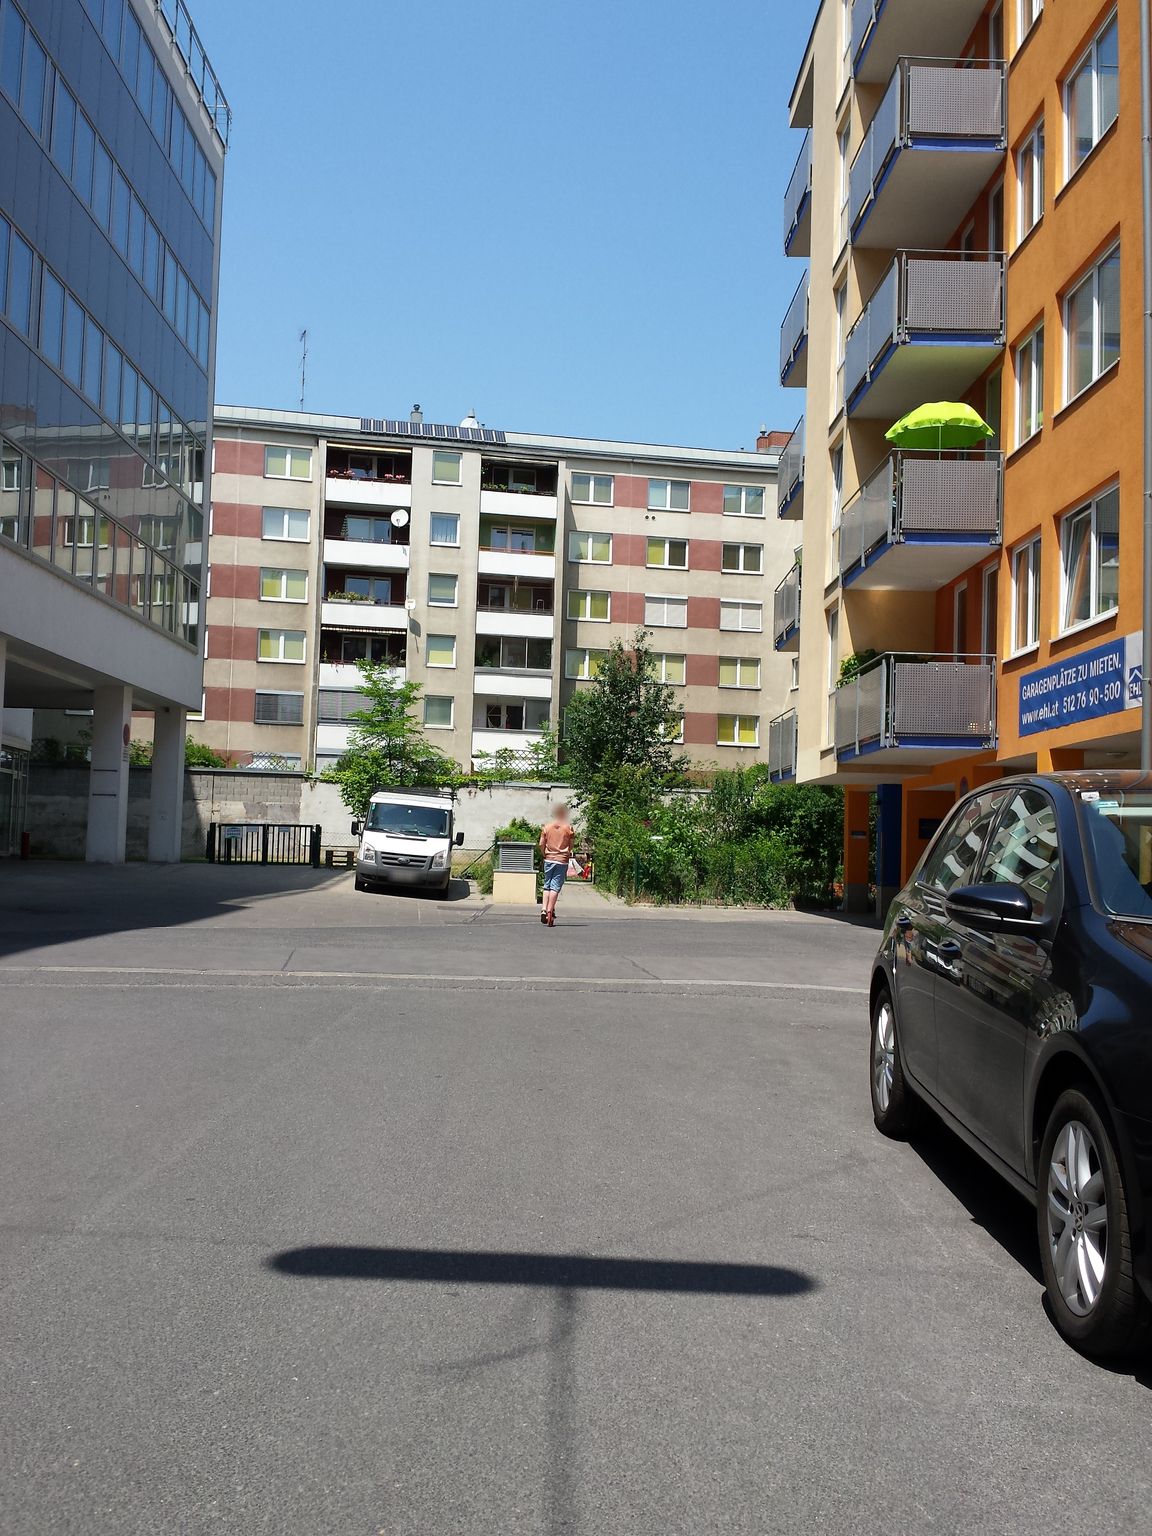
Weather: clear
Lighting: day
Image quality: good
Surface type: walking surface
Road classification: footway, residential, service
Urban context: urban centre
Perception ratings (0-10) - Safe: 6.39, Lively: 8.17, Beautiful: 8.86, Boring: 1.74, Depressing: 3.39, Wealthy: 9.66